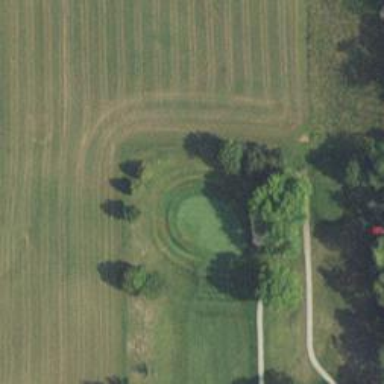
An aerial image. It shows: Golf hole.